Question: I've come across this error a few times. It's pretty self explanatory, the mismatch is coming on my ans var that is an Int, as I believe it should be, however it's wanting type prop. I have a feeling it's syntax related, the way I'm constructing this, but let me know what you think:

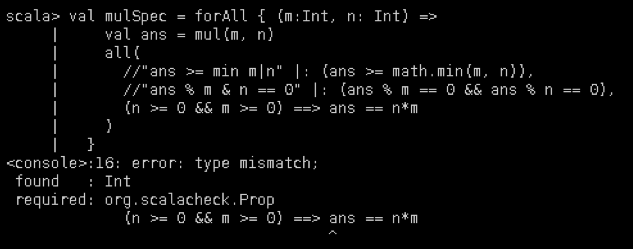
Answer: The signature of the implication operator is:
'''
def ==>(p: = Prop): Prop
'''
Assuming implicit conversions are in scope, it should be possible to construct a 'Prop' from a 'Boolean'. Therefore, you only need brackets around '(ans == n*m)'. Otherwise the argument to '==>' will just be 'ans', i.e. an 'Int', which cannot be converted to 'Prop'.
The required implicit conversion is:
'''
implicit def propBoolean(b: Boolean): Prop
'''
and is in object 'Prop', so ensure to 'import org.scalacheck.Prop.propBoolean'.